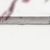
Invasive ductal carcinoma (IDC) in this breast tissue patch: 0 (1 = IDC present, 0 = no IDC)